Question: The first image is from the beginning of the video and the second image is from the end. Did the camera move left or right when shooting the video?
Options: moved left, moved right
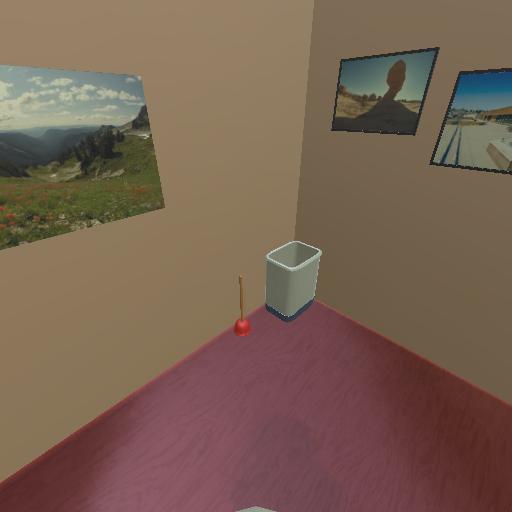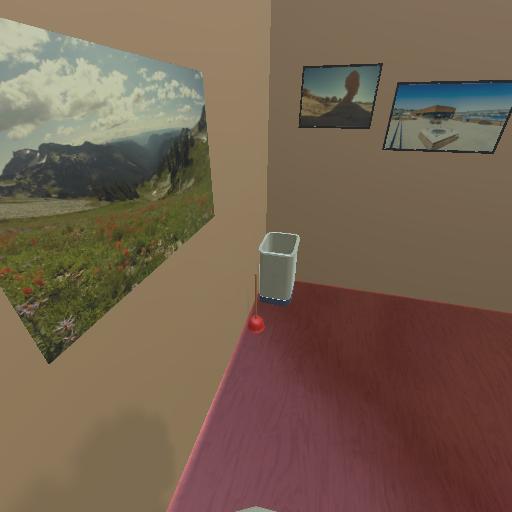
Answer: moved left